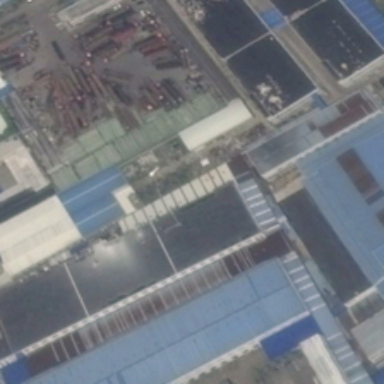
Many buildings are in an industrial area .